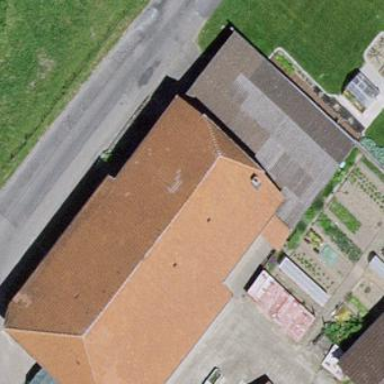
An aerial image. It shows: Farm building.